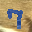
Label: 7